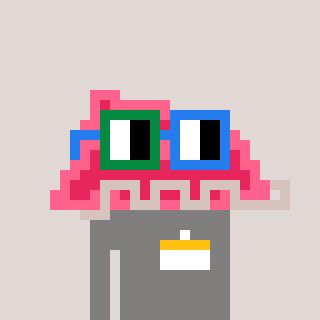
a pixel art character with square green and blue glasses, a retainer-shaped head and a bluegrey-colored body on a warm background